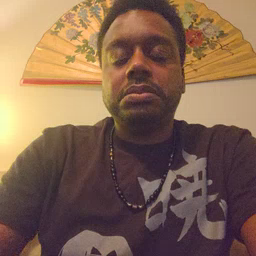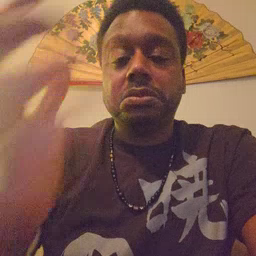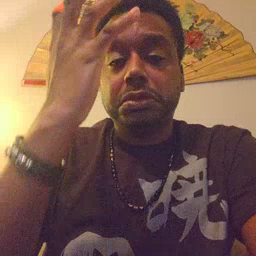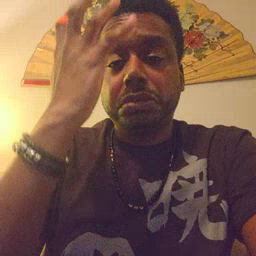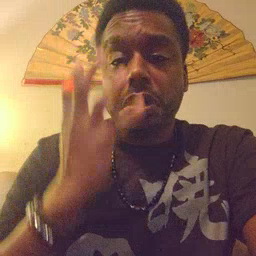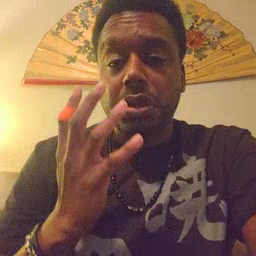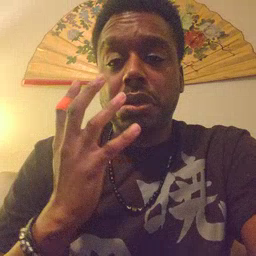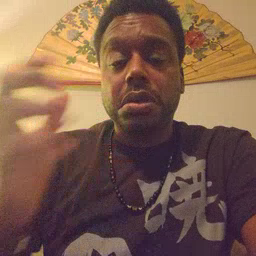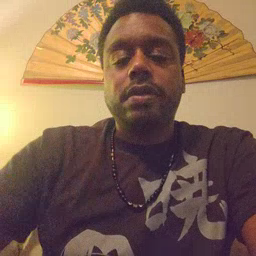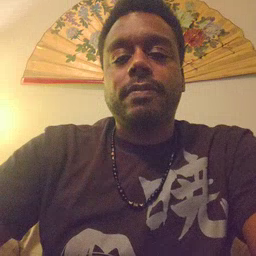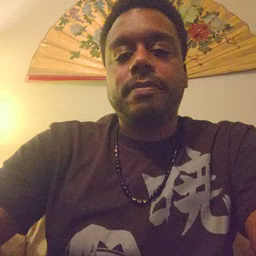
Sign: sad